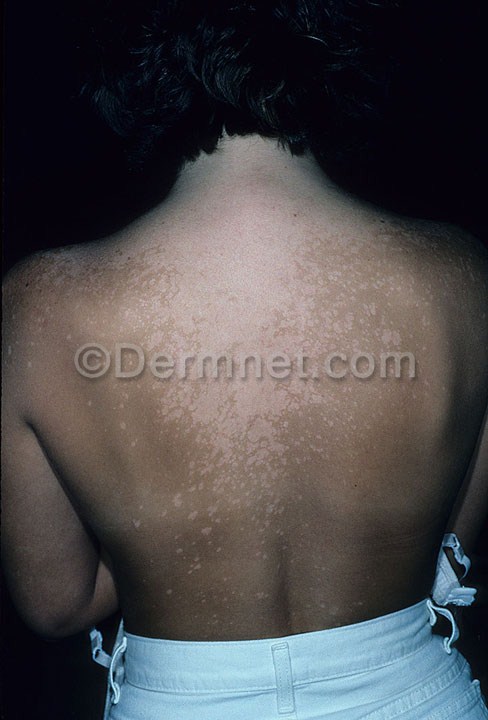
Disease: Tinea Ringworm Candidiasis and other Fungal Infections